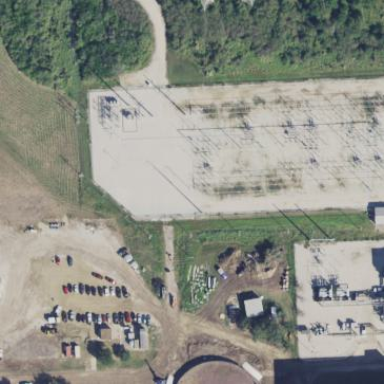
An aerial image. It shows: Outdoor power substation enclosed by fence. The substation operates at the transmission level.